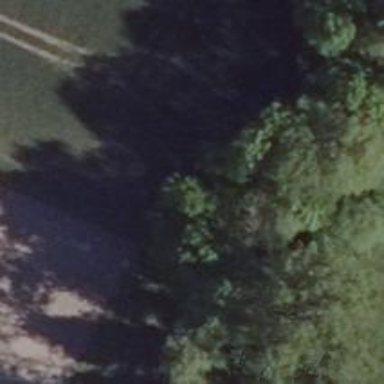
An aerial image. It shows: Row of trees in natural setting.